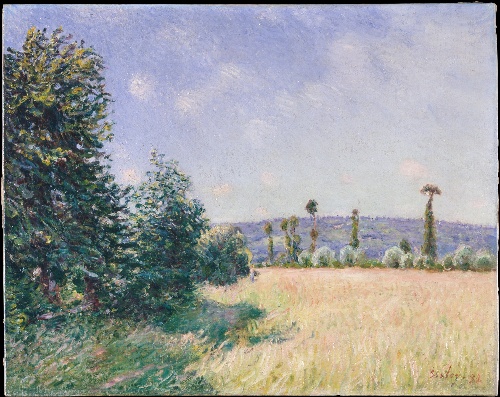
Title: Sahurs Meadows in Morning Sun
Artist: Alfred Sisley
Artist bio: British, Paris 1839–1899 Moret-sur-Loing
Date: 1894
Object type: Painting
Classification: Paintings
Medium: Oil on canvas
Dimensions: 28 3/4 x 36 1/4 in. (73 x 92.1 cm)
Department: European Paintings
Credit line: Gift of Janice H. Levin, 1991
Accession year: 1991
Repository: Metropolitan Museum of Art, New York, NY
Tags: Landscapes